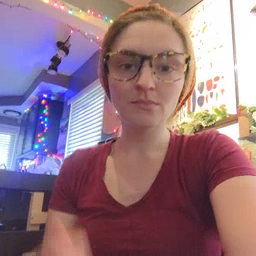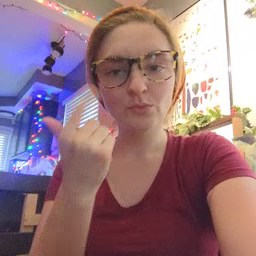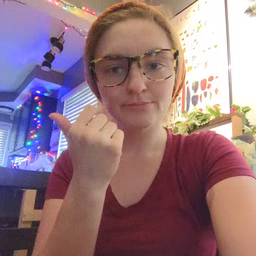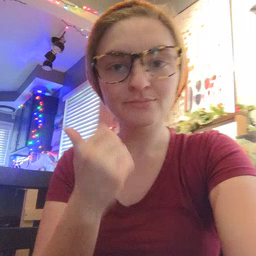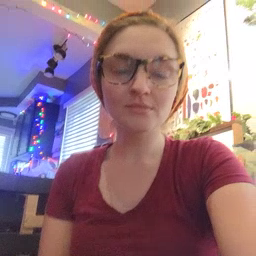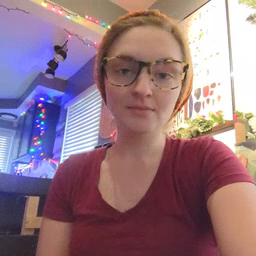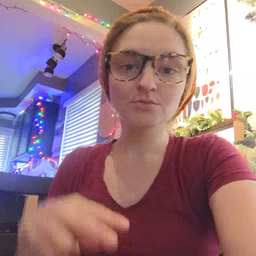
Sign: cry